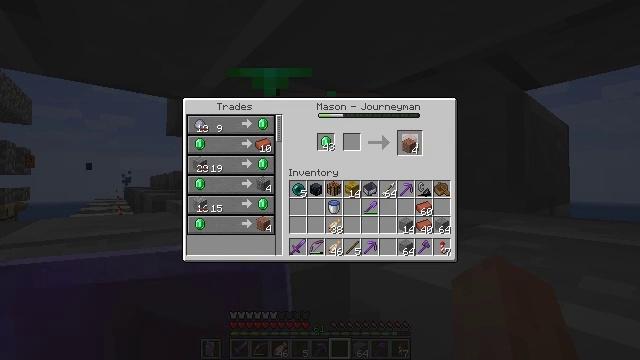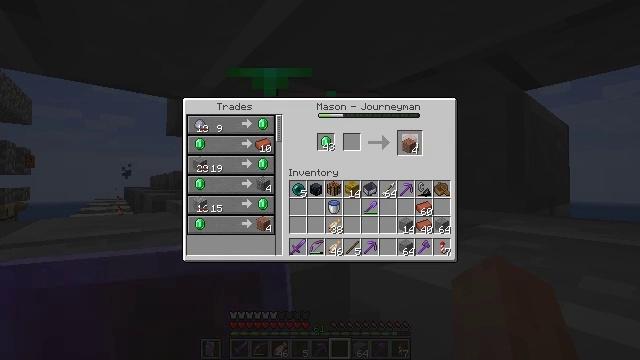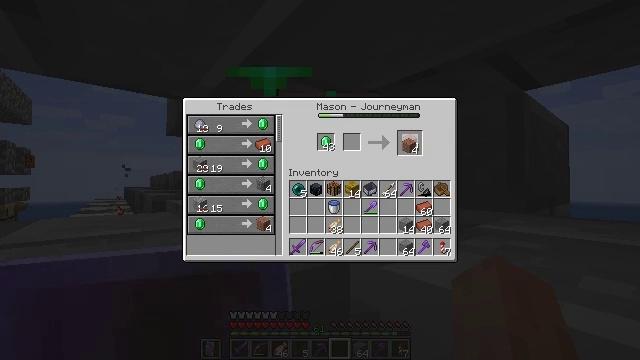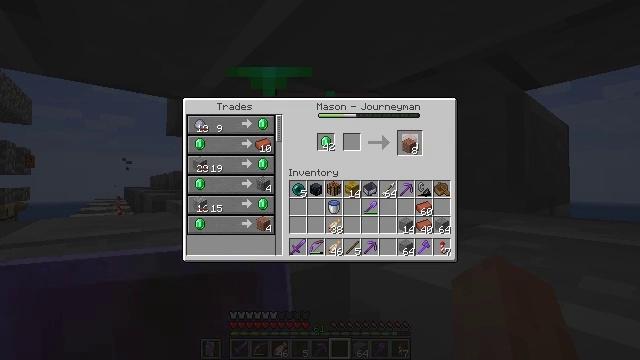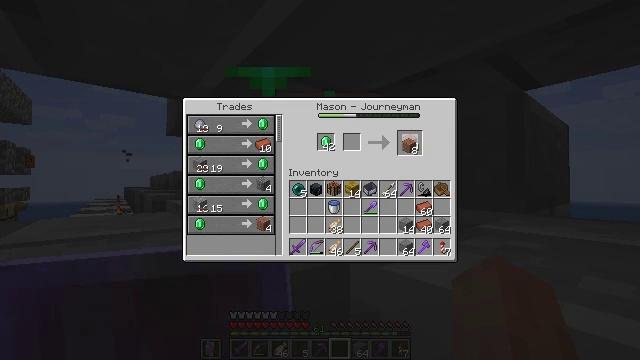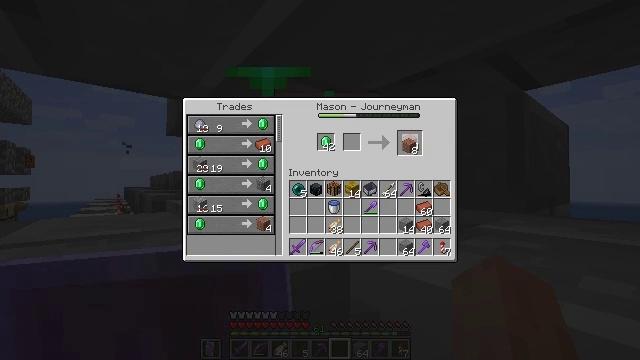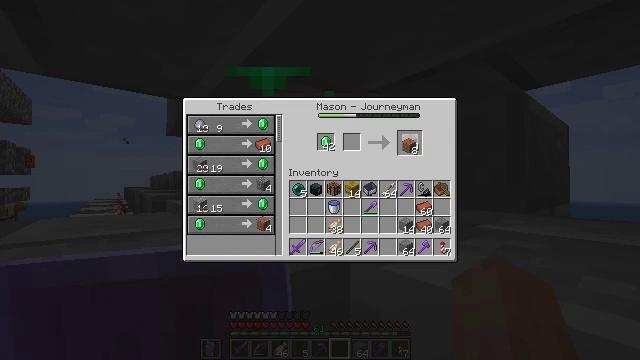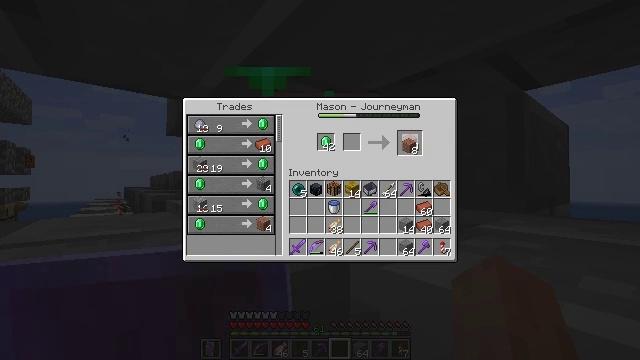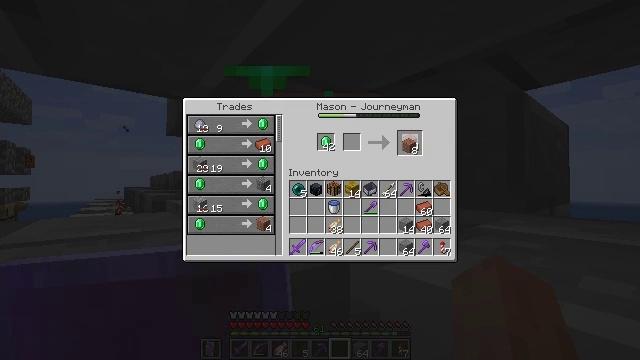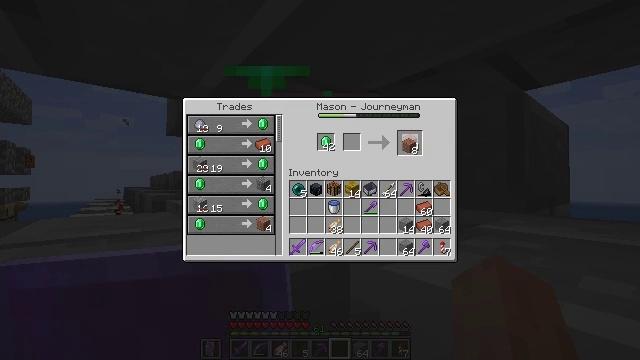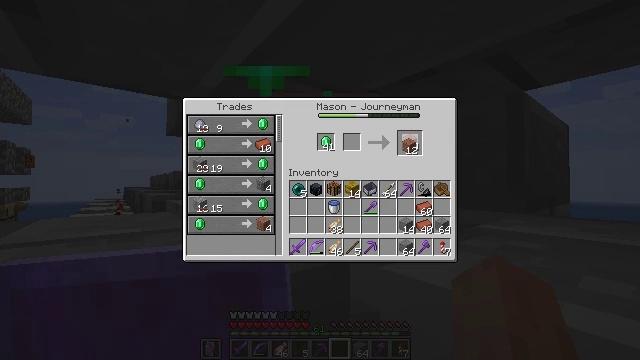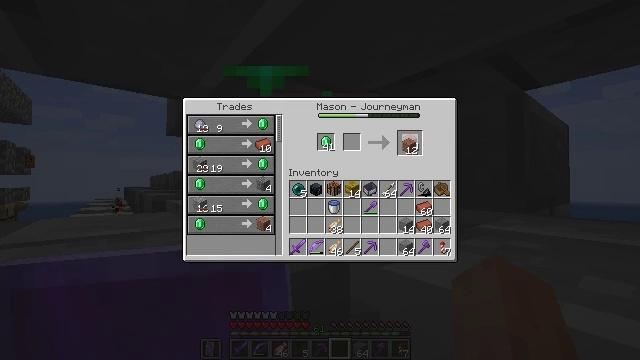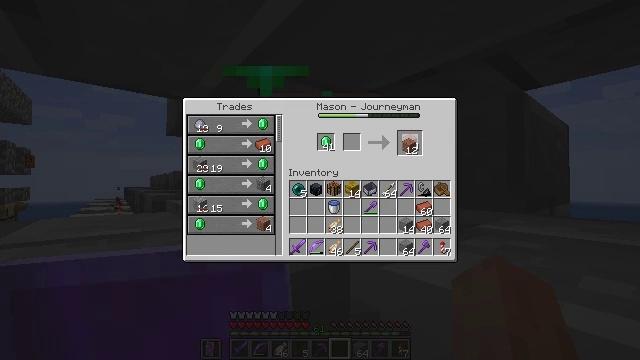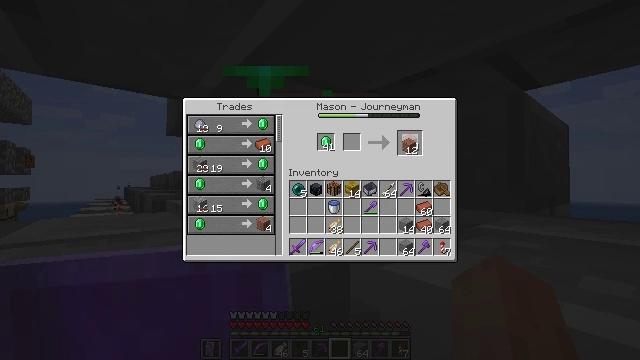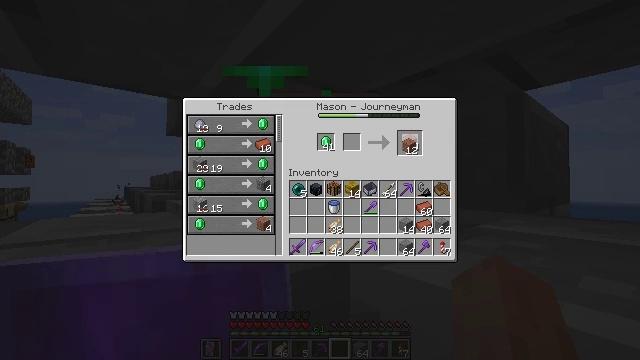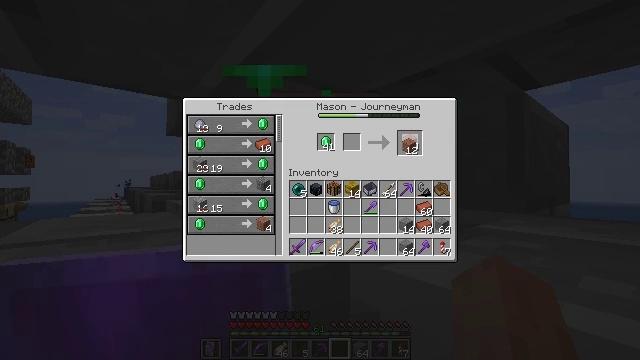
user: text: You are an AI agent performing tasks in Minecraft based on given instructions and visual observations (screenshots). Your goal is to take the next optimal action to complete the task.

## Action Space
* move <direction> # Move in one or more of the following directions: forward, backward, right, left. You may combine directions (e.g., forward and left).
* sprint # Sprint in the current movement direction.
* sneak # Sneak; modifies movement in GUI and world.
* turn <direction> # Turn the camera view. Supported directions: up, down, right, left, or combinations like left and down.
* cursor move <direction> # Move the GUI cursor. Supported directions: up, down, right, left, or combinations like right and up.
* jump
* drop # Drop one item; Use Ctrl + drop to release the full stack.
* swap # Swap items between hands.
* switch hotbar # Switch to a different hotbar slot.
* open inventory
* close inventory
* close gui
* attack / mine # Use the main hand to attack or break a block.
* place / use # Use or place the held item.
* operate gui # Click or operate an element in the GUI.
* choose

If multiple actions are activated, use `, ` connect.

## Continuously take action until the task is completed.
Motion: motion action
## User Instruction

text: Open a crafting table to make polished granite.
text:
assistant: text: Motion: attack / mine
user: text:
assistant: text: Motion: attack / mine
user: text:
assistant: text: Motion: no_op
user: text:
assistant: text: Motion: no_op
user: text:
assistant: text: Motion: no_op
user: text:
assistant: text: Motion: attack / mine
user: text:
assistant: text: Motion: attack / mine
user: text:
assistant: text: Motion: attack / mine
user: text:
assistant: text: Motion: attack / mine
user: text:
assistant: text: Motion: no_op
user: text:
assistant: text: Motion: no_op
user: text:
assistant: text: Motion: no_op
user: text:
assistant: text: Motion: no_op
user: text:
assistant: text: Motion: attack / mine
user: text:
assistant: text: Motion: attack / mine
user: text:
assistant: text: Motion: attack / mine
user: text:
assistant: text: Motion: attack / mine
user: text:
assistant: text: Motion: no_op
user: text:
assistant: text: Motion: no_op
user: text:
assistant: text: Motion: no_op
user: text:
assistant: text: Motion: no_op
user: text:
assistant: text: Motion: attack / mine
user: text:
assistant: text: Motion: attack / mine
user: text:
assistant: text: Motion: attack / mine
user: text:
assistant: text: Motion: no_op
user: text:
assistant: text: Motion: no_op
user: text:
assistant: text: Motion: no_op
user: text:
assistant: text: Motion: no_op
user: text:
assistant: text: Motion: no_op
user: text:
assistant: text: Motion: no_op